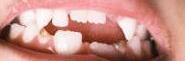
Condition: hypodontia